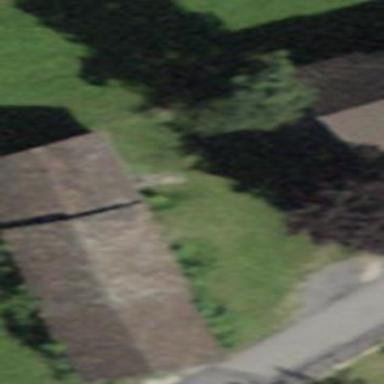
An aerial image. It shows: Cabin is depicted in the image.